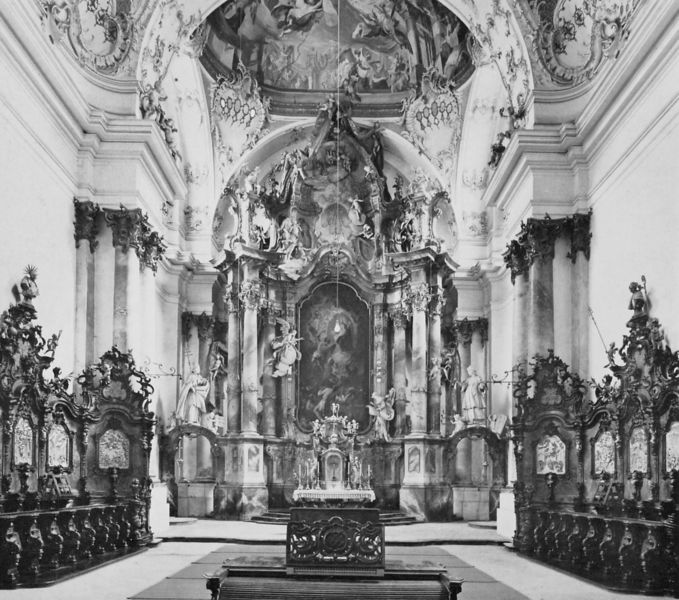
Titel: Zwiefalten, ehemalige Abteikirche
Künstler: Johann Michael Fischer
Standort: Zwiefalten (EU - D - Schwaben)
Schlagwörter: gemälde, weiß, holz, lampe, raum, schwarz, säulen, malerei, teppich, barock, bild, kirche, engel, sitze, bogen, figuren, kuppel, gestühl, verzierung, stuck, gang, kreuz, schwarz weiß, altar, bänke, rom, jesus, chor, wien, putten, schnitzereien, himmelfahrt, kiche, chorraum, chorgestühl, banke, assunta, hochbarock, katedrahle